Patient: sex F, age 68
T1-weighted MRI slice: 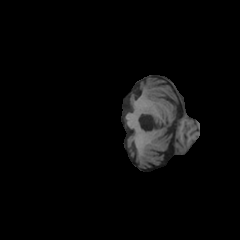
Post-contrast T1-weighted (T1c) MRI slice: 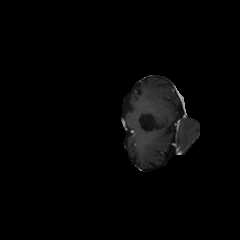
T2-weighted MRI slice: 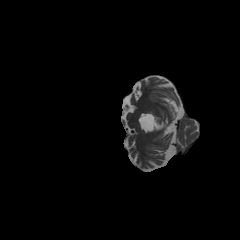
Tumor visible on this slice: no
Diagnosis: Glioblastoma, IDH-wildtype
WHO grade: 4